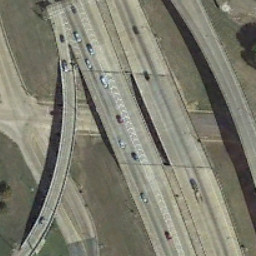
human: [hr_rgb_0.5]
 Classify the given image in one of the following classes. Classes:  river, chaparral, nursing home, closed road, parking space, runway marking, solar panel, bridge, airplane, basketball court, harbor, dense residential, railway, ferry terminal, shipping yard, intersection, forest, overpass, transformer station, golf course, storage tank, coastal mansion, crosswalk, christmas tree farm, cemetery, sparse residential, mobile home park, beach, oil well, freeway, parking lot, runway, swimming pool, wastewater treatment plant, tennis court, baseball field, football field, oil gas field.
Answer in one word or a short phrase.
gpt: overpass